Question: I have HTML structure like below and need to create a string with value of all parent tags :
STRING : '/Root/Upload/ORTHO'

Although HTML strcuture is bit weired here :
'''
<div id="treeview-container">
<ul class="treeview">
<li class="contains-items items-expanded">
Root
<ul style="">
<li class="contains-items">
JACK
<ul style="display: none;" class="notselected"></ul>
</li>
<li class="contains-items items-expanded">
Upload
<ul style="display: block;">
<li class="contains-items items-expanded selected">
ORTHO
<ul style="display: block;" class="notselected"></ul>
</li>
<li class="contains-items">
BEAST
<ul style="display: none;"></ul>
</li>
</ul>
</li>
<li class="contains-items items-expanded">
JANE
<ul style=""></ul>
</li>
<li class="contains-items">
MIKE
<ul style="display: none;"></ul>
</li>
</ul>
</li>
</ul>
</div>
'''
I tried something like :
'''
var parentEls = $(".selected").parentsUntil( "#treeview-container")
.map(function(){
return this.textContent;
}).get().join( "/" );
'''
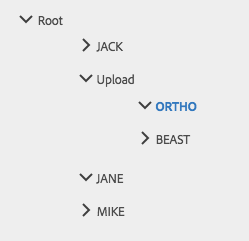
Answer: The way you're doing it will not work. By definition the '.text()' function returns all the text inside an element. So for example for the 'UPLOAD' node, it will return 'UPLOAD ORTHO BEAST' (all within the same 'li' element) instead of 'UPLOAD'.
A solution is to modify your HTML code and add 'id="node_name"' attribute for each node, just like this :
'''
<div id="treeview-container">
<ul class="treeview">
<li id="Root" class="contains-items items-expanded">
Root
<ul style="">
<li id="Jack" class="contains-items">
JACK
<ul style="display: none;" class="notselected"></ul>
</li>
<li id="Upload" class="contains-items items-expanded">
Upload
<ul style="display: block;">
<li id="ORTHO" class="contains-items items-expanded selected">
ORTHO
<ul style="display: block;" class="notselected"></ul>
</li>
<li id="BEAST" class="contains-items">
BEAST
<ul style="display: none;"></ul>
</li>
</ul>
</li>
<li id="JANE" class="contains-items items-expanded">
JANE
<ul style=""></ul>
</li>
<li id="MIKE" class="contains-items">
MIKE
<ul style="display: none;"></ul>
</li>
</ul>
</li>
'''
And use this code, it will work :
'''
var parentEls = $(".selected").parentsUntil( "#treeview-container")
.andSelf() //to get the current node appear in the path
.map(function(){
return $(this).attr("id");
}).get().join( "/" );
'''
See this <URL>
If you don't want to modify your HTML code, you could use javascript to get only the text of the selected element and ignoring all the text of child elements. Just modify the code given before, replace this line :
'''
return $(this).attr("id");
'''
By this one :
'''
return $(this).clone()
.children()
.remove()
.end()
.text();
'''
Clone the element that you want text of, then remove all the child elements from this cloned element and then returns the text of element.